Aerial crown-view tile of a tropical tree (Barro Colorado Island, Panama), acquired 20250818:
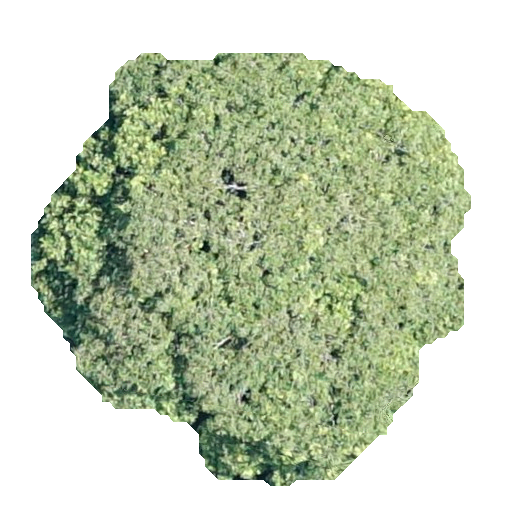
Species: Dipteryx oleifera
GBIF accepted scientific name: Dipteryx oleifera
Crown area: 200.181 m²